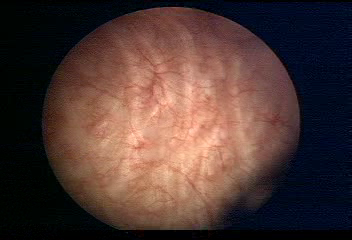
Modality: WLC
Class: Normal mucosa
Bladder cancer association: No